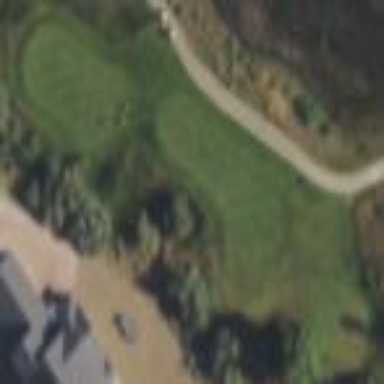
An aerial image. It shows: Area with grass used as rough in golf course.